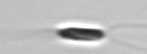
Label: Chrysochromulina